Question: Count the number of objects in the diagram.
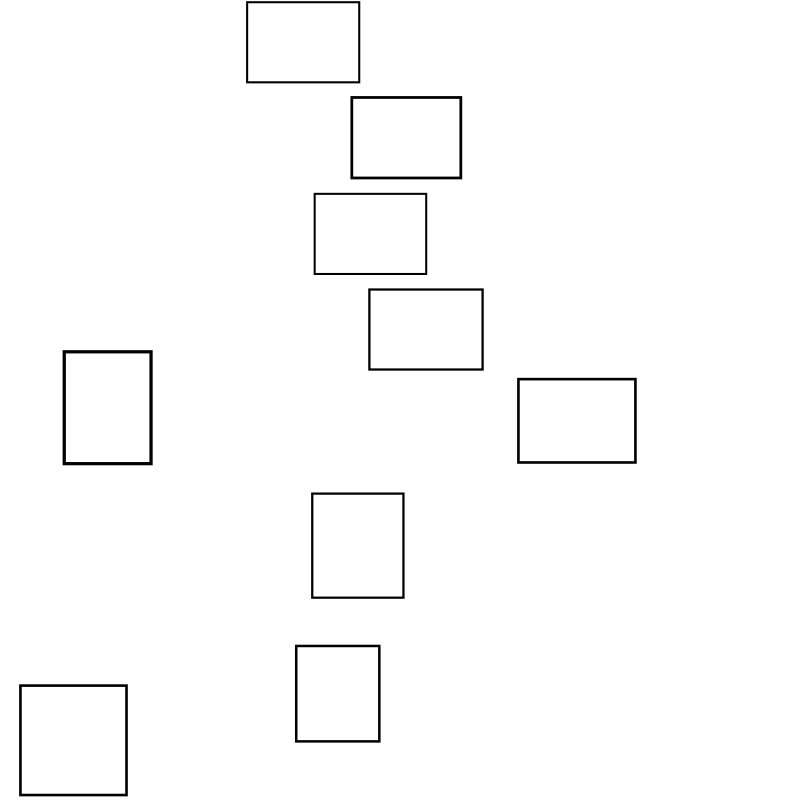
Answer: 9